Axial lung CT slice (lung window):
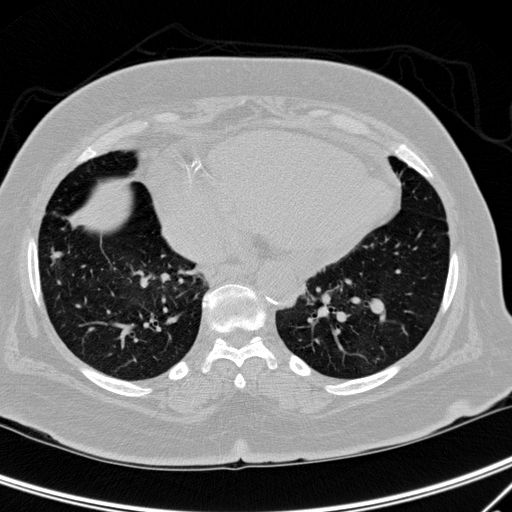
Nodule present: no